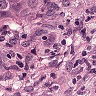
Metastatic tissue present: yes